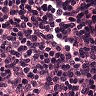
Metastatic tissue present: no